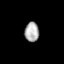
Tissue: prostate
Cell type: Myeloid cells
Senescence score: 0.8526
Nuclear area (px): 276
Mean DAPI intensity: 172.5